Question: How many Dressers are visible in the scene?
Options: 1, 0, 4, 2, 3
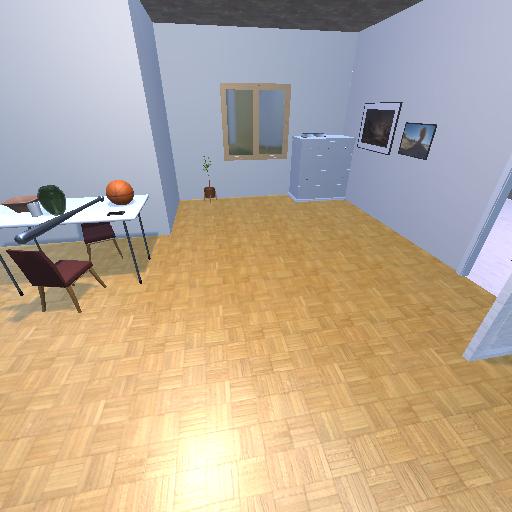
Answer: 1